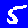
Digit: 5